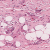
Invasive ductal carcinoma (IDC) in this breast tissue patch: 1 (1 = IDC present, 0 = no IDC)